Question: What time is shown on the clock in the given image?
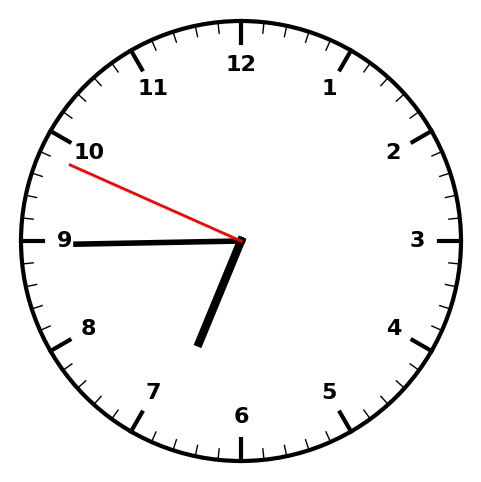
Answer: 06:44:49